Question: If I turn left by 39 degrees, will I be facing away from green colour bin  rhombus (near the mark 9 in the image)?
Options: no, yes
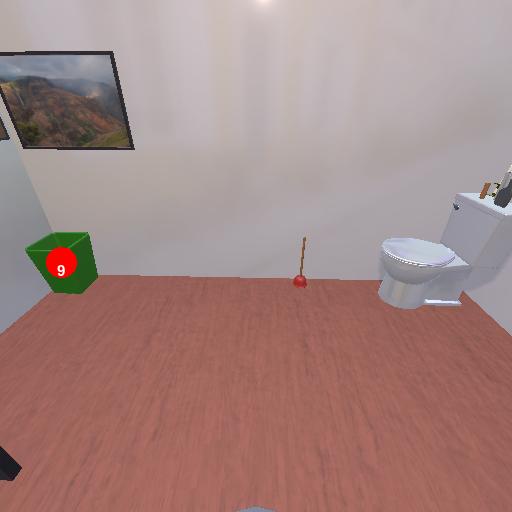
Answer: no